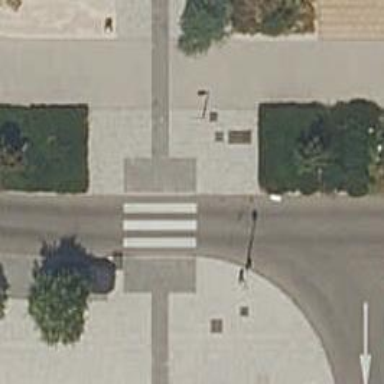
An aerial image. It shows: Uncontrolled crossing on the road.